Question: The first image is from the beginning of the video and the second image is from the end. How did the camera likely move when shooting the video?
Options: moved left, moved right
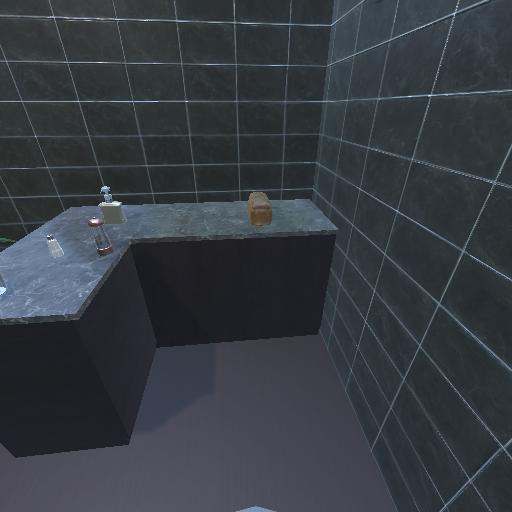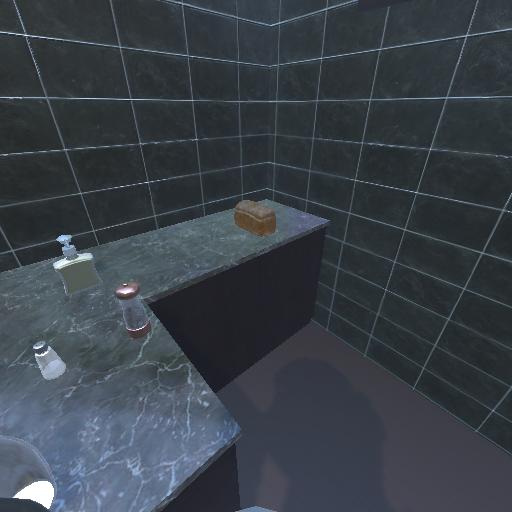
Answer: moved left